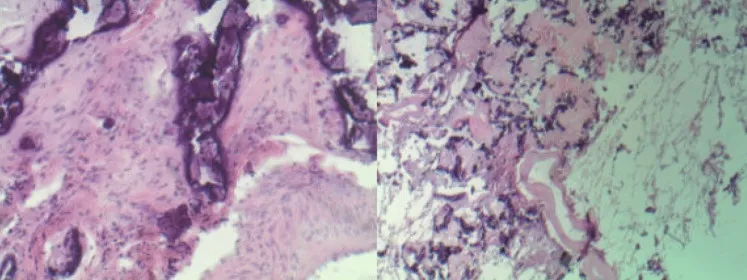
Lung wedge biopsy of the left upper lobe was performed. Sectioning reveals a 5.5 x 2.7 x 1.5 cm calcified gray-white, rubbery mass/nodule, lesion. Microscopic examination of the lesion reviewed extensive calcification and fibrosis as shown in slide one (stained with H&E, at 40 x magnification) and slide 2 (stained with H&E, at 200 x magnification). The calcified lesion represents calcified pulmonary metastases of chondrosarcoma.
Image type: pathology (h&e)